Question: The title above is clearly a very basic question. My real question is how can I reduce the size of my shapes (I'm using Crow's Foot Database notion) without the padding messing with the alignment. I'm currently in the process of restructuring a database at my job and so I decided it would be best to have a visual presentation of how it will look like for my boss. This flowchart needs to be printable so all the entities and relations should fit on one page. Here's a what I have so far:

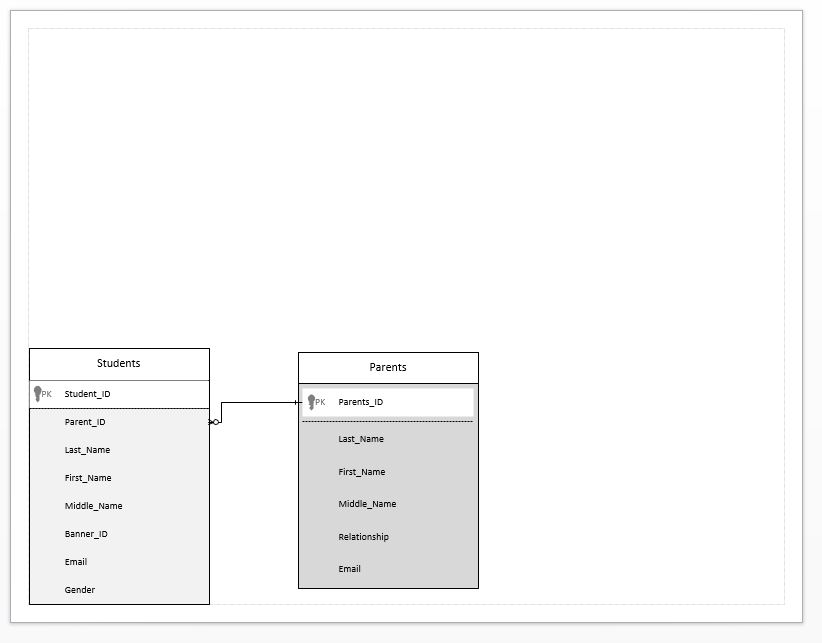
Answer: To solve this problem, I can simply use print scaling which is an option located under the file tab under print. Thank you for the quick responses!